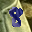
Label: 8